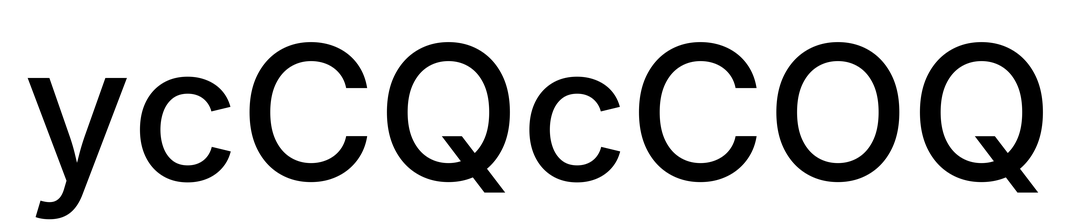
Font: Inter_Medium